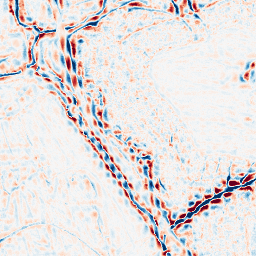
Category: wavelet
Decomposition family: wavelet_biorthogonal
Decomposition parameters: wavelet: bior3.5
level: 3
Upsampling method: bicubic
Upsampling parameters: scale: 4
Upsampling scale: 4